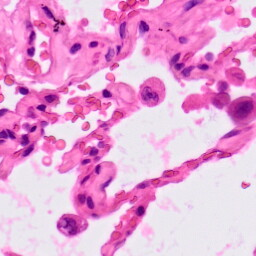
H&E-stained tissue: Lung